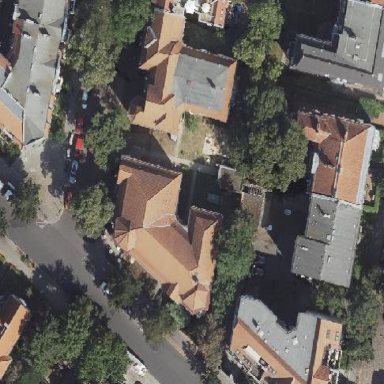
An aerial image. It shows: Residential building with mansard roof.